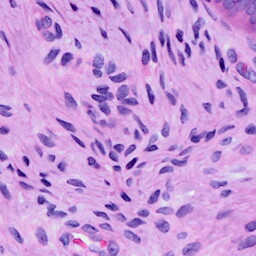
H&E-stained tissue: Cervix